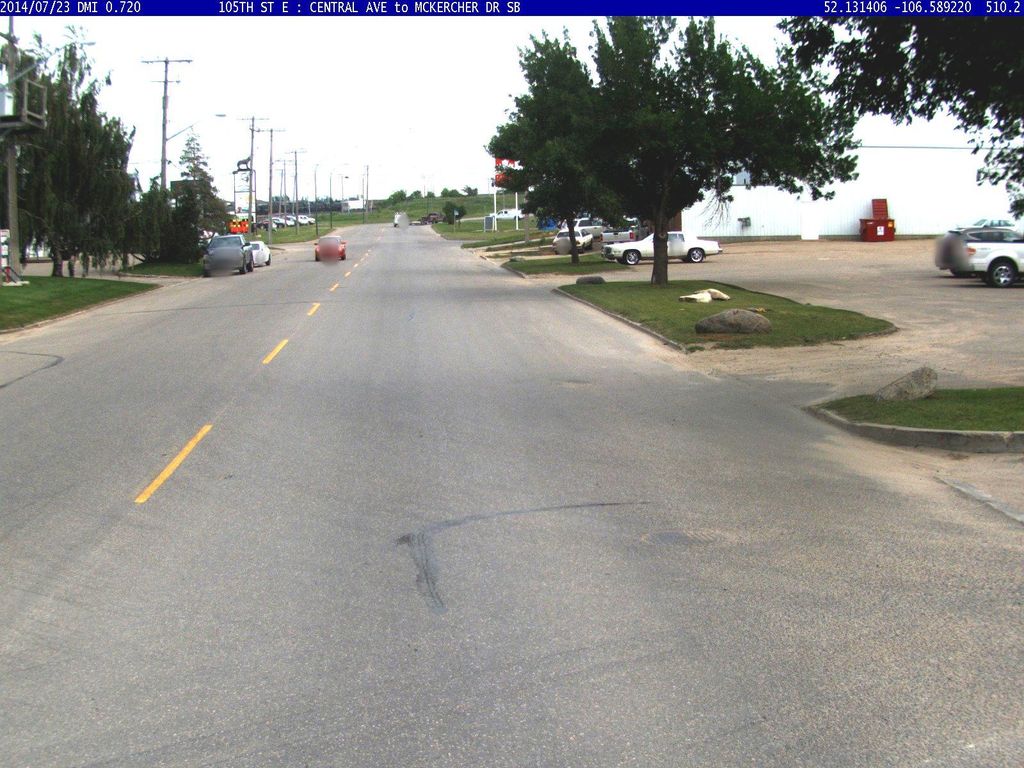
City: saskatoon